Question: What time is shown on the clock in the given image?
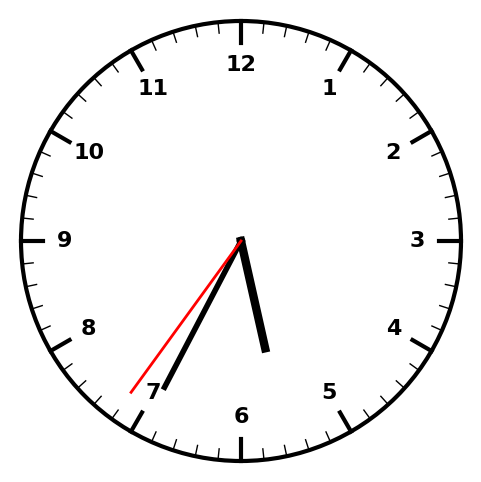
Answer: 05:34:36